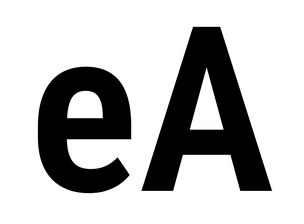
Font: Roboto_Condensed_SemiBold